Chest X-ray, AP view. Patient: 9 years old, sex M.
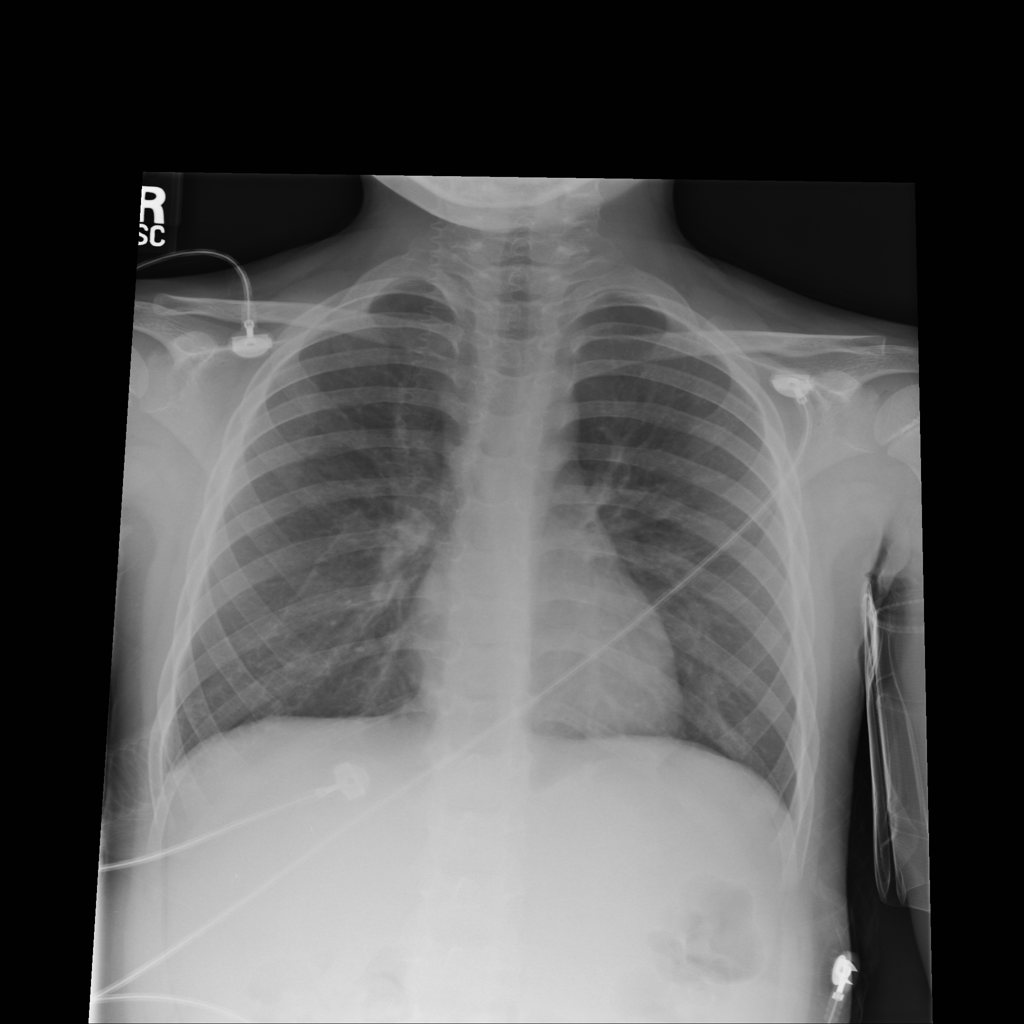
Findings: No Finding